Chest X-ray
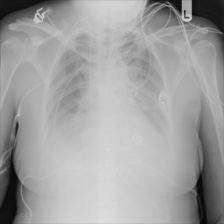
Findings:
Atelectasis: negative
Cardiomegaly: negative
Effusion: negative
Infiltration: negative
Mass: negative
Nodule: negative
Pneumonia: negative
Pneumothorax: negative
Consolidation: negative
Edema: negative
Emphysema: negative
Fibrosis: negative
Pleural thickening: negative
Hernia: negative